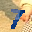
Label: 7